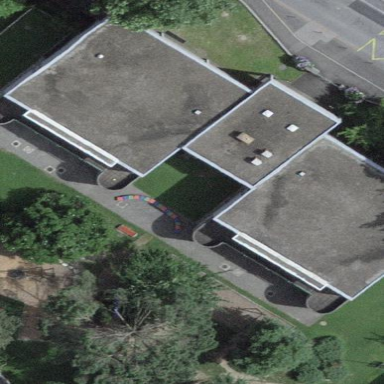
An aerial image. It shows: School.